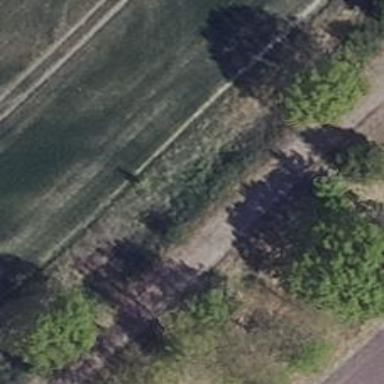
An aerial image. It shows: Abandoned railway.